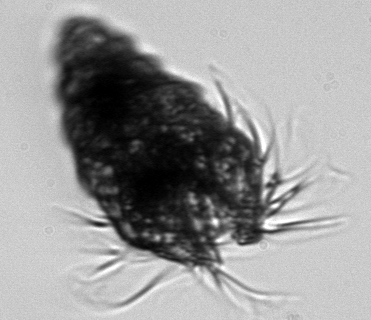
Label: Laboea_strobila